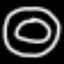
Label: donut